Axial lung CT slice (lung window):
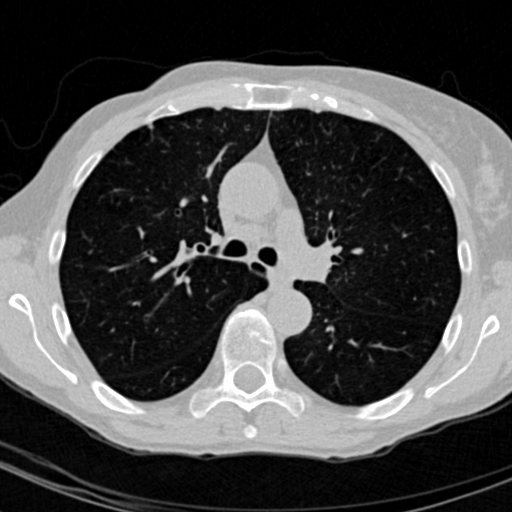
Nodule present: no